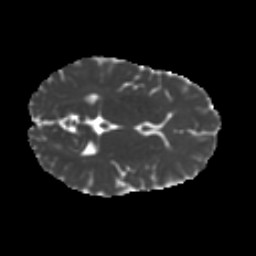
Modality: MD
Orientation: axial
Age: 27
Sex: female
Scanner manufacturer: ge
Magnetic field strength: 3 T
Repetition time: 7.8 s
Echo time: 0.0606 s